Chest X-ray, AP view. Patient: 13 years old, sex F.
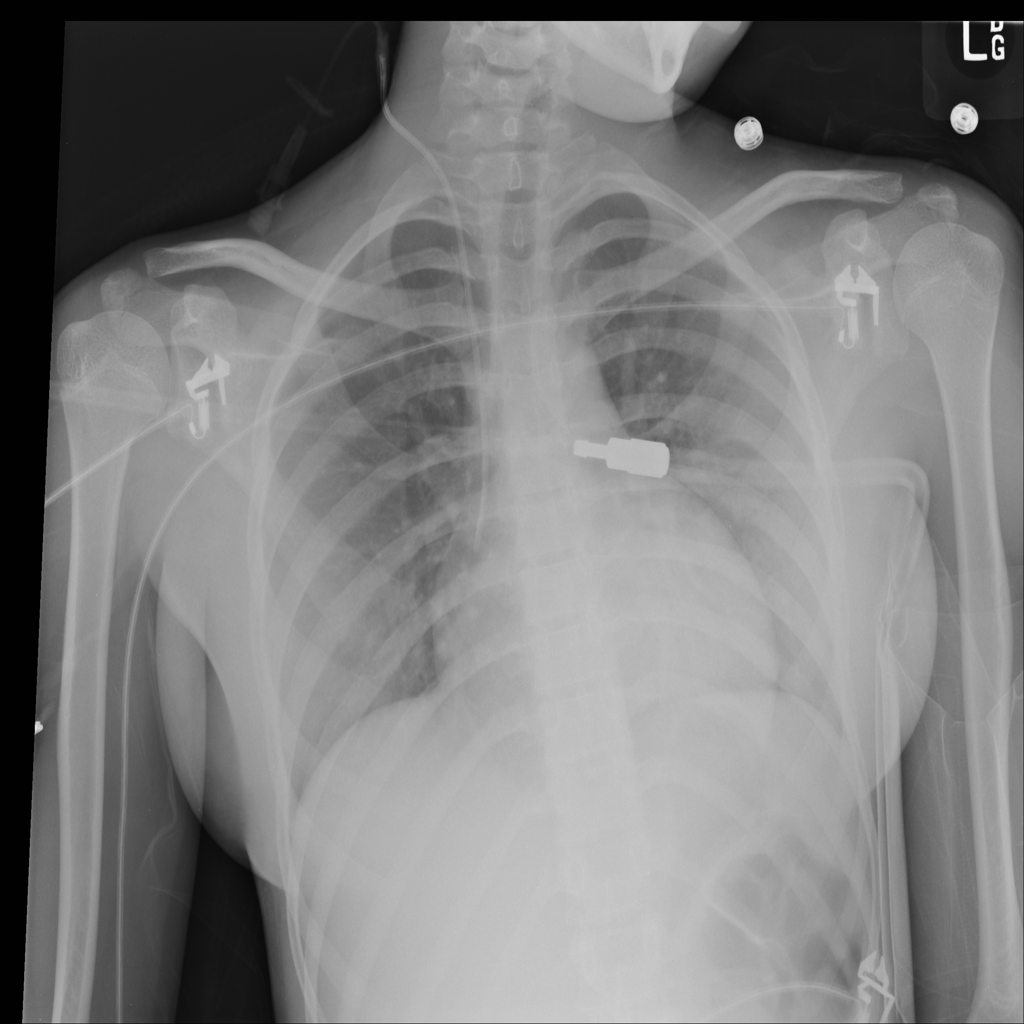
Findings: No Finding